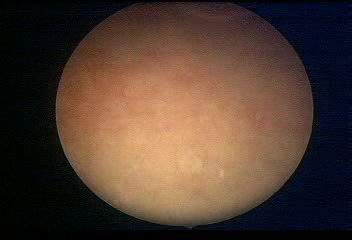
Modality: WLC
Class: Normal mucosa
Bladder cancer association: No